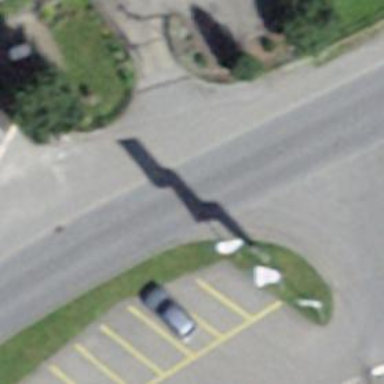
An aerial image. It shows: Bus stop along the road.